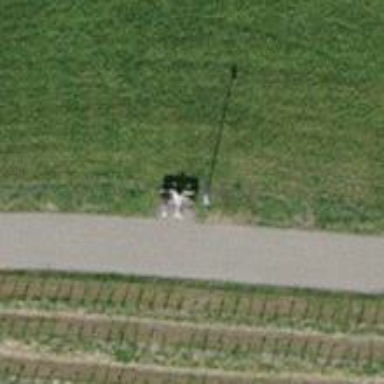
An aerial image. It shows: Brown bench.